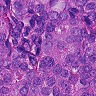
Metastatic tissue present: yes